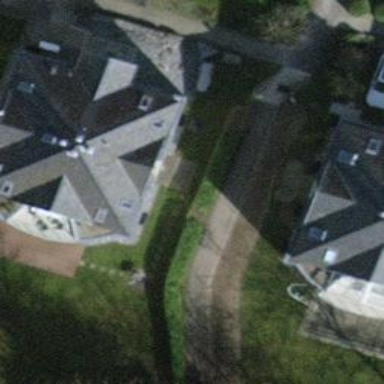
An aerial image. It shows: Compacted footway.